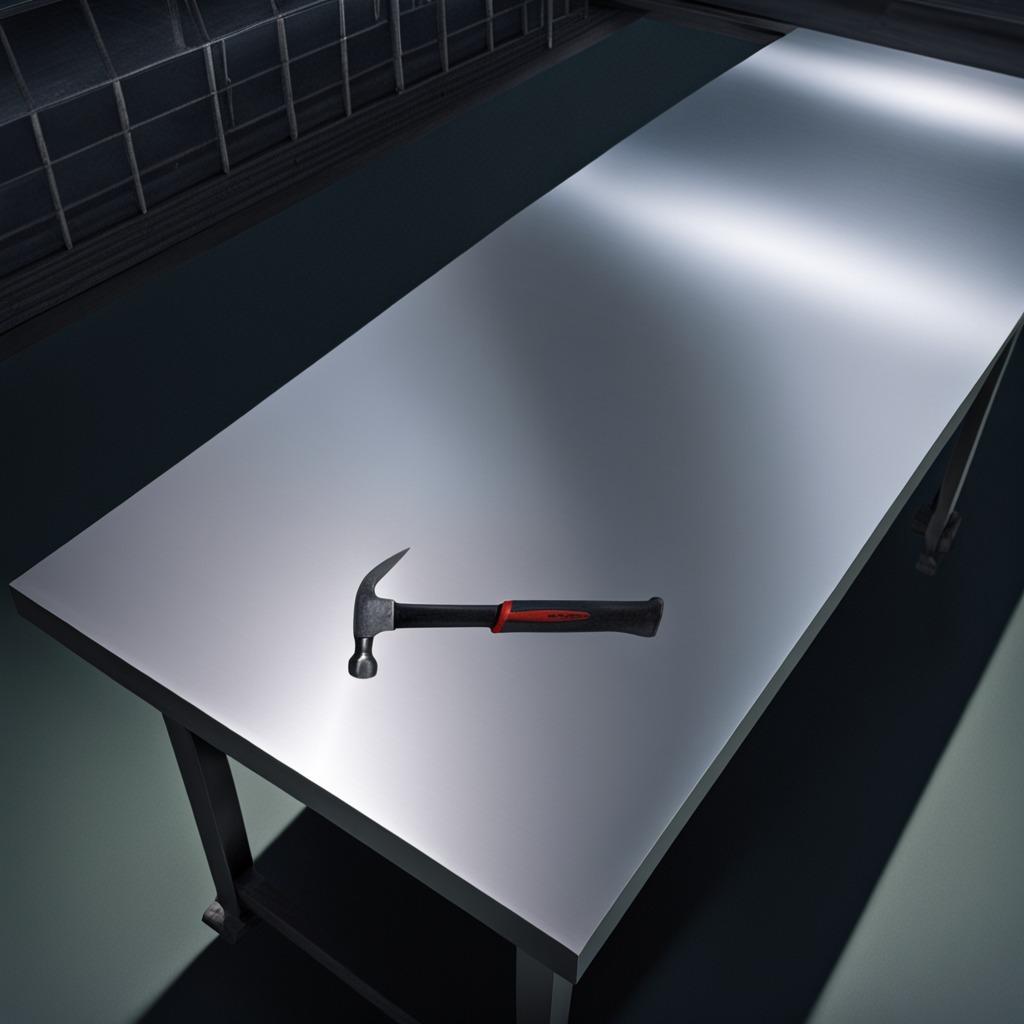
A hammer lies on a clean empty table in the evening soft directional lighting on the tabletop realistic grain studio-quality clarity centered framing